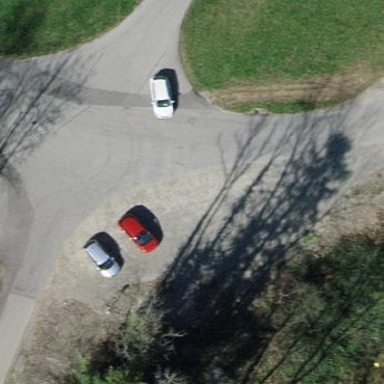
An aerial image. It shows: Parking area with surface.